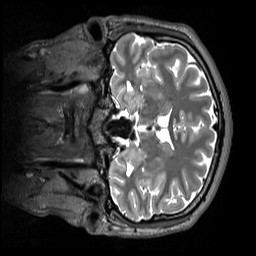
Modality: T2w
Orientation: coronal
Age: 25
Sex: male
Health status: healthy
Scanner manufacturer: siemens
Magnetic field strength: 3 T
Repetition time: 3.2 s
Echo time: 0.412 s